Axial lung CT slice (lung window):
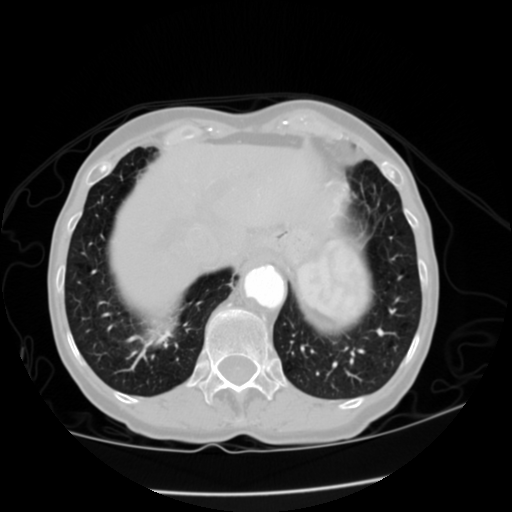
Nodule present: no